Field crop: maize
Growth stage: 2
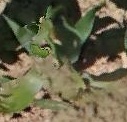
Species: maize